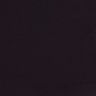
Metastatic tissue present: no